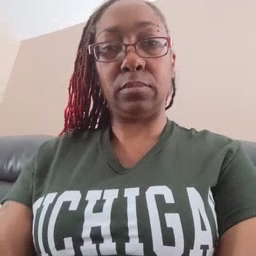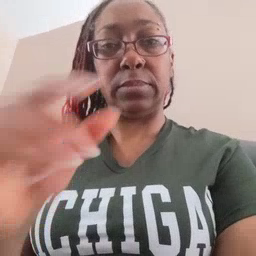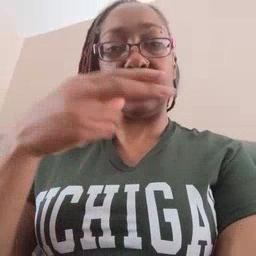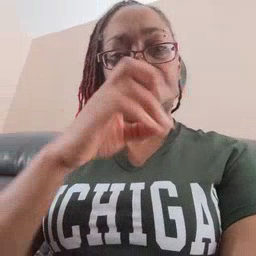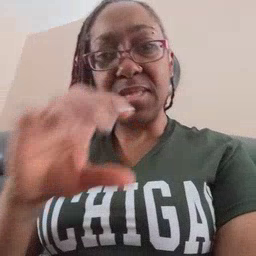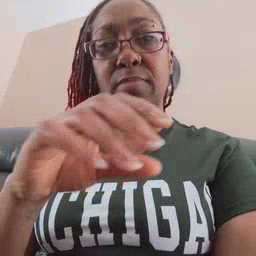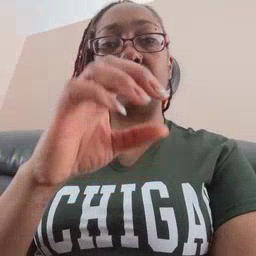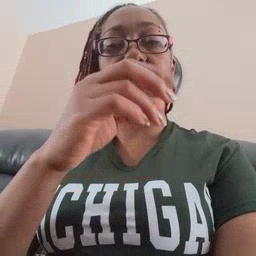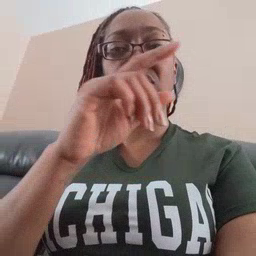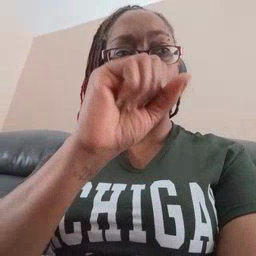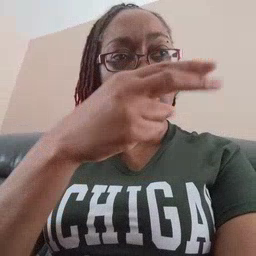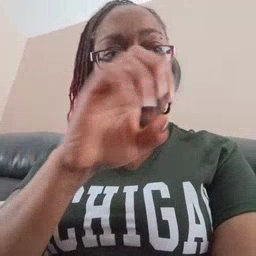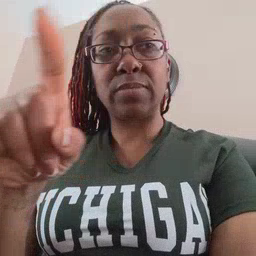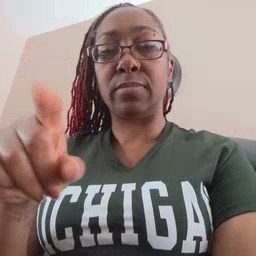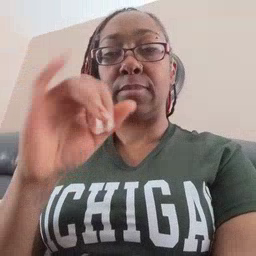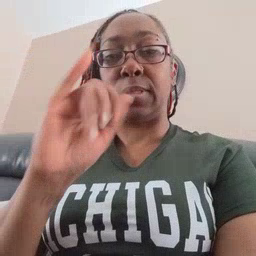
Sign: hesheit